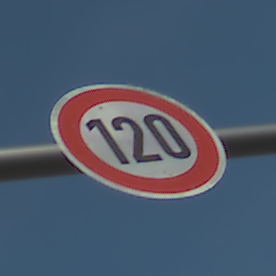
Verkehrszeichen: Geschwindigkeit120
Umgebung: Outdoor, Suburban
Tageszeit: MorningAfternoon
Wetter: Clear
Licht: Natural
Jahreszeit: NotSpecified
Kontrast: HighContrast